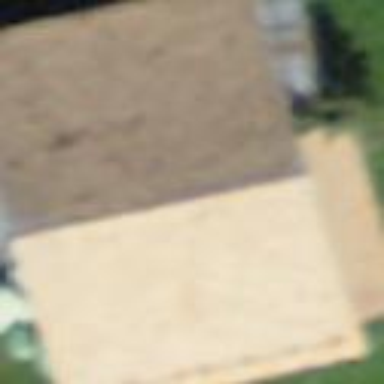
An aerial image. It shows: Rural barn.